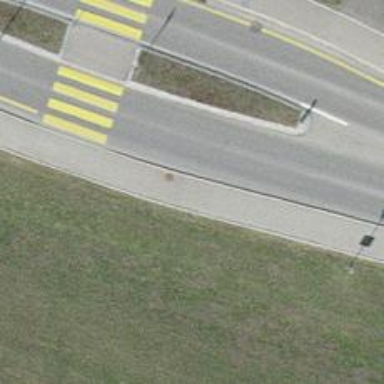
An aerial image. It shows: Platform for public transport on the road.